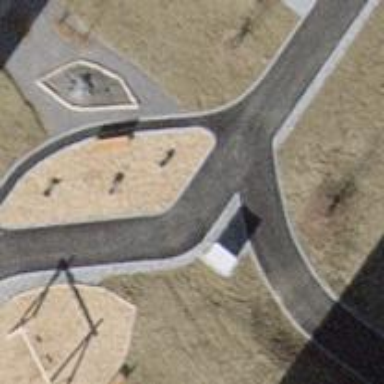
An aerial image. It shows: Path made of paving stones.